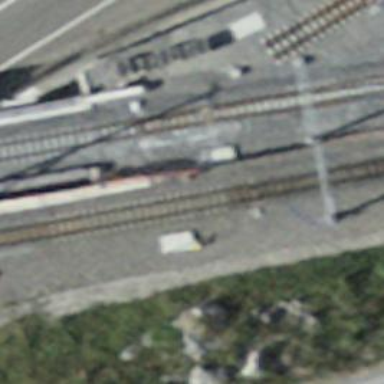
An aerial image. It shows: Narrow-gauge railway with single track. The railway is electrified with contact line.